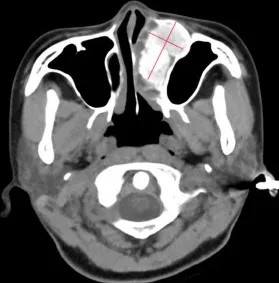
CT images of a patient with an OB in the left nasal cavity. (A) Coronal CT showing swelling blocking the left nasal cavity and originating from the inferior turbinate bone, with clearly defined bone between the mass and the surrounding sinus area. Blue dotted line: boundary of the mass. Blue asterisk: left inferior turbinate. Blue arrow: possible growth direction of the mass.
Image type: radiology (ct)